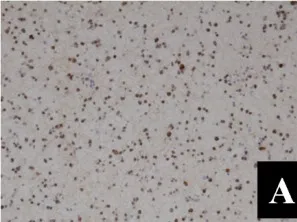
Representative immunochemical markers in tumor specimens. (A, B) Positive reaction for IDH1 (100x, 200x, respectively).
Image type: pathology (immunostaining)